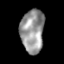
Tissue: lung
Cell type: Epithelial cells
Senescence score: 0.2397
Nuclear area (px): 992
Mean DAPI intensity: 151.6